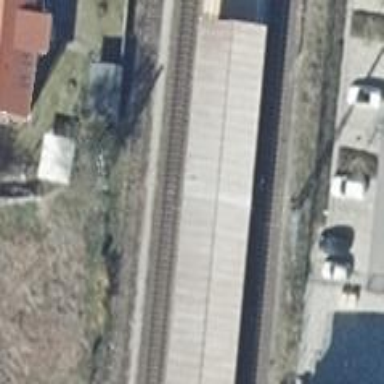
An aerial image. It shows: Close-up of railway platform edge.